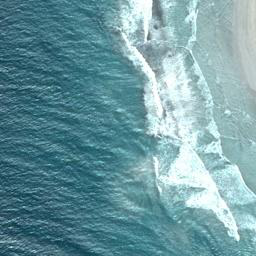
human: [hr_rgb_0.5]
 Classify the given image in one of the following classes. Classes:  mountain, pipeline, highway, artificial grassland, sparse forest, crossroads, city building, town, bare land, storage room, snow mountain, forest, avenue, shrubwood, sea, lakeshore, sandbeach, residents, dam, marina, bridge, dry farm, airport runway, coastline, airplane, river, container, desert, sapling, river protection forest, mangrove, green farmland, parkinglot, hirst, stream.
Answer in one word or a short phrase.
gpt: coastline